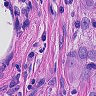
Metastatic tissue present: yes